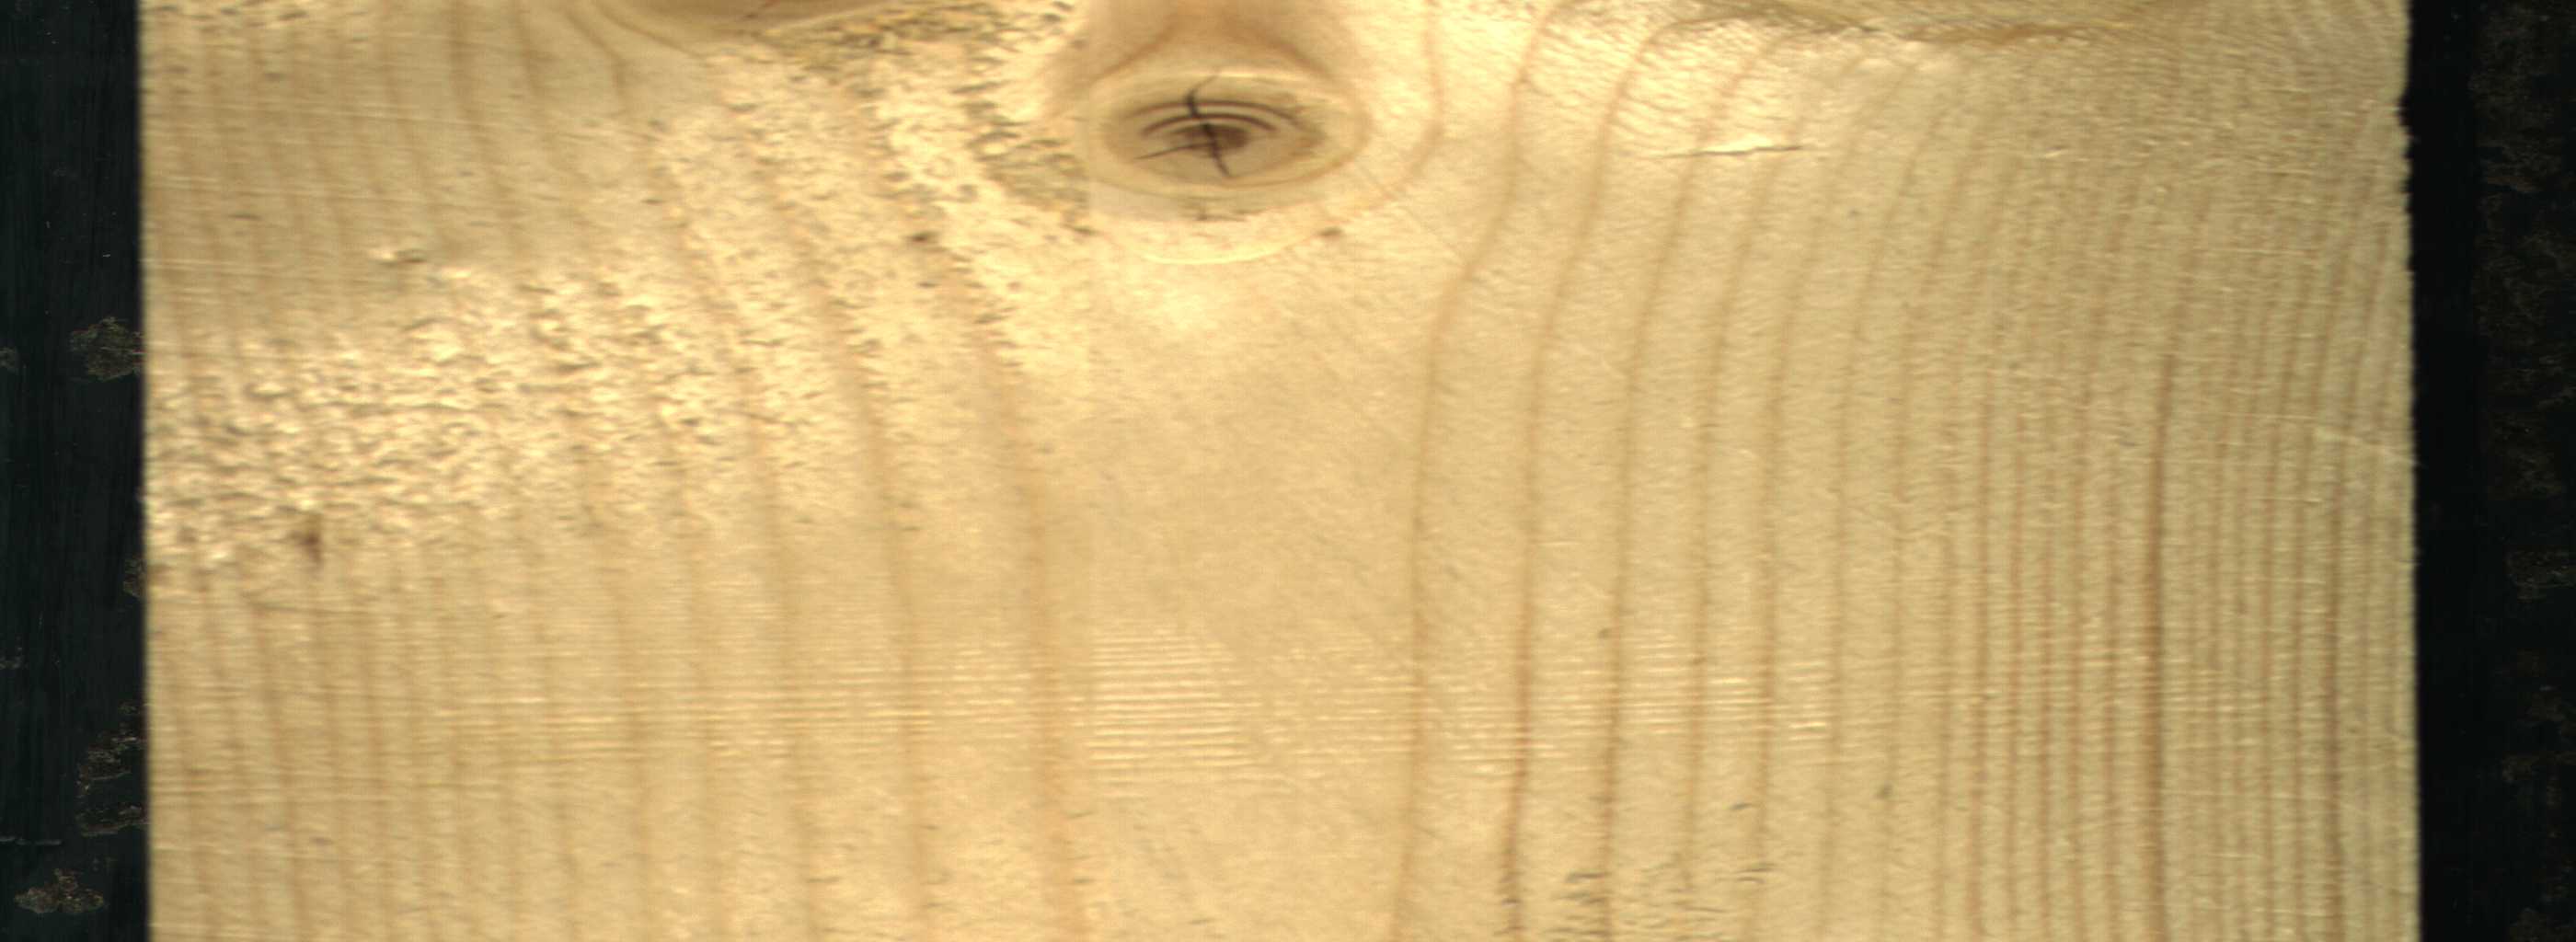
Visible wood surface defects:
knot_with_crack
knot_with_crack